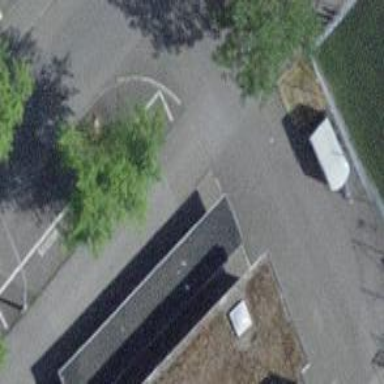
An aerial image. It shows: Bicycle repair station.